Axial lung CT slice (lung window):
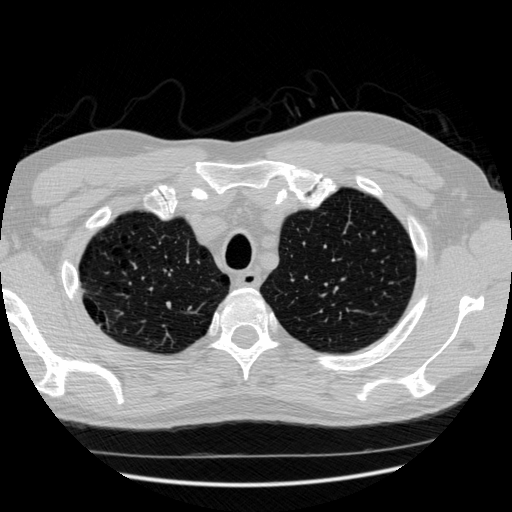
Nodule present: no